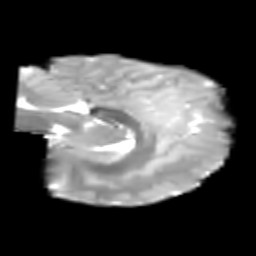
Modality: T2w
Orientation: sagittal
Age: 6
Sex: male
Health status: healthy